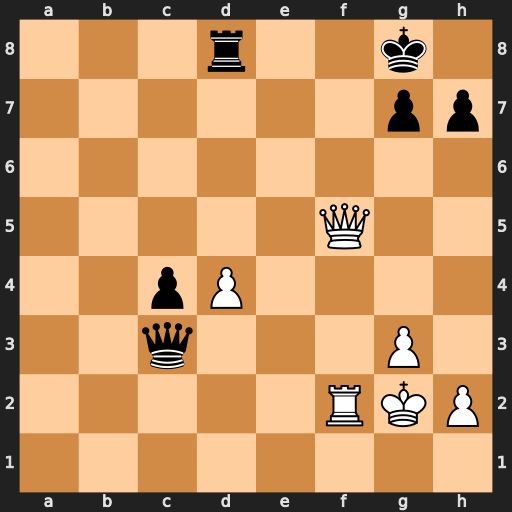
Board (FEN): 3r2k1/6pp/8/5Q2/2pP4/2q3P1/5RKP/8
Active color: w
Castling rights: -
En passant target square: -
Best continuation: Qf7+ Kh8 Qf8+ Rxf8 Rxf8#